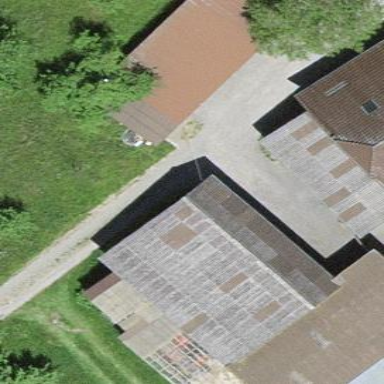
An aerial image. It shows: Barn.